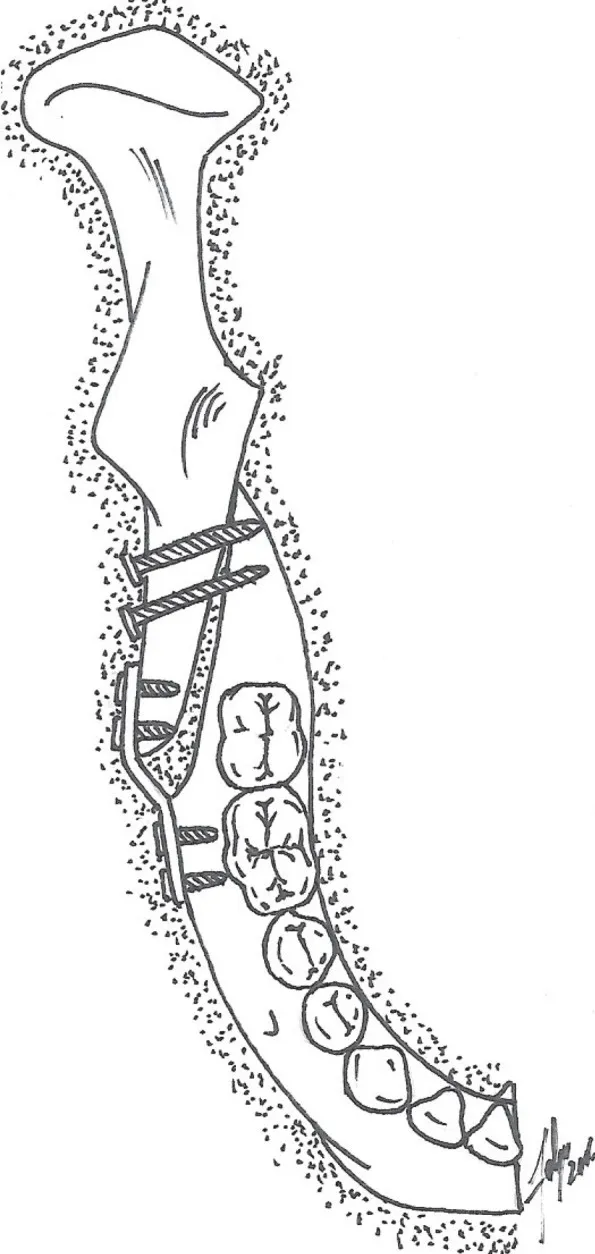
Schematic illustration of the hybrid fixation in the BSSO. Note the inset bend at
the plate.
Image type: radiology (ct)